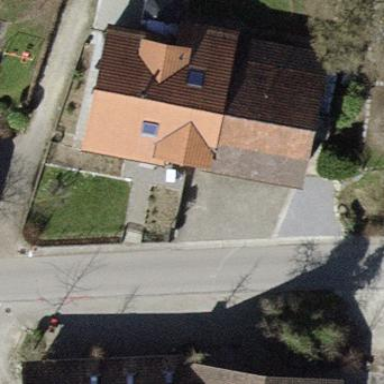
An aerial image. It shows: Semi-detached house with gabled roof.